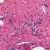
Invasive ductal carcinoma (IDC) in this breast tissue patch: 0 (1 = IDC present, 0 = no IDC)